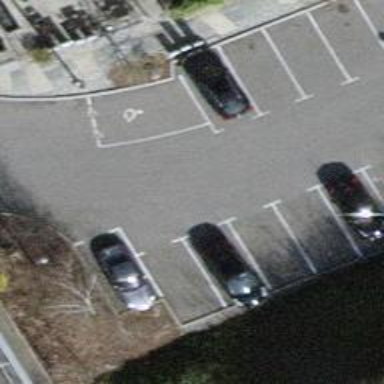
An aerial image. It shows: Road serving as parking aisle.